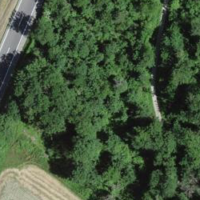
EUNIS habitat code: 57
Species observed at this site:
Aegopodium podagraria